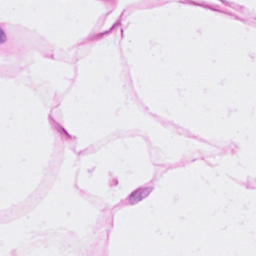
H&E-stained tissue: Breast